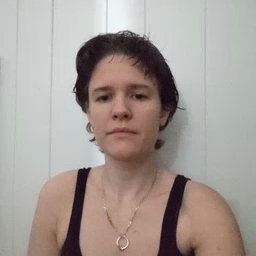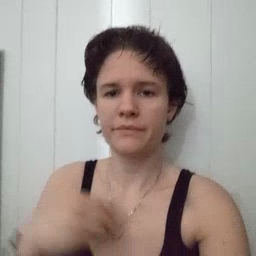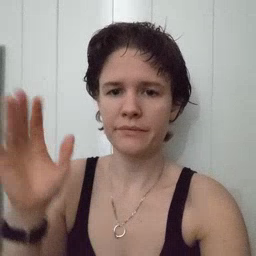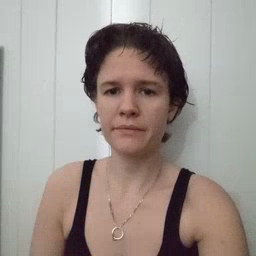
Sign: snow